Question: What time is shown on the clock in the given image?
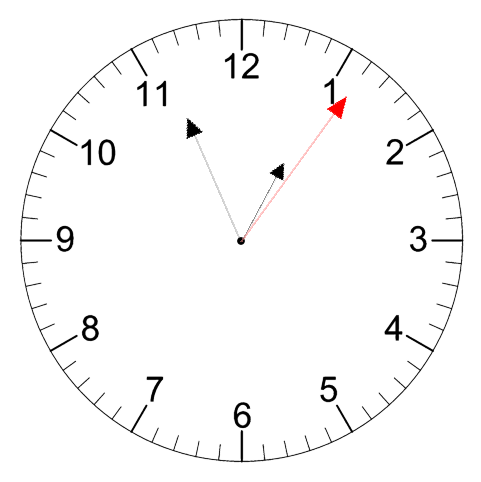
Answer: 12:56:06